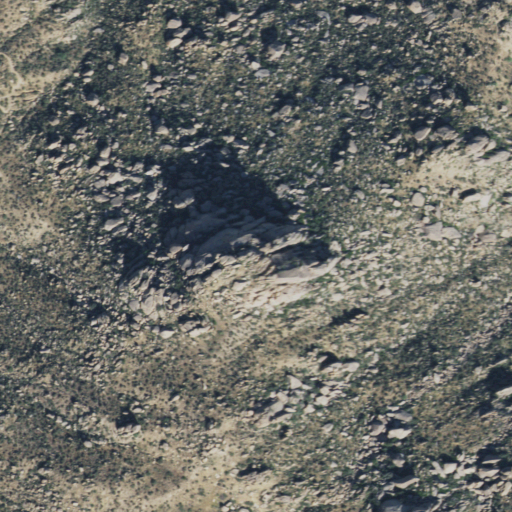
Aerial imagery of cliff(s) in Arizona named Morrells Wall containing only shrub